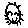
Label: sun